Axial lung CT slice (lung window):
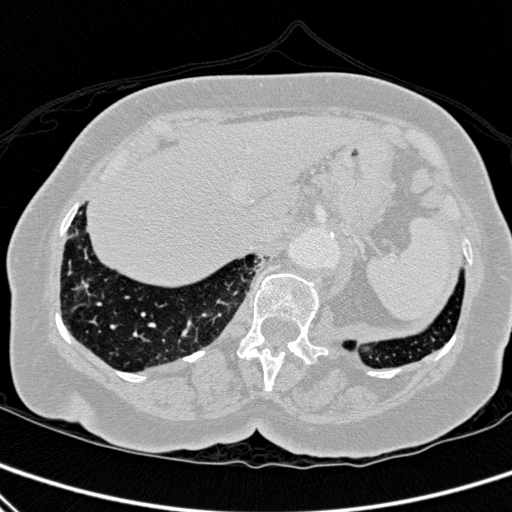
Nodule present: no